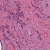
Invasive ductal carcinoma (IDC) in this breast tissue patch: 1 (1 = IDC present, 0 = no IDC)